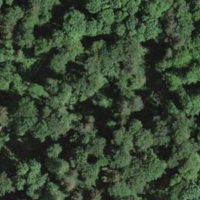
EUNIS habitat code: 41
Species observed at this site:
Garrulus glandarius